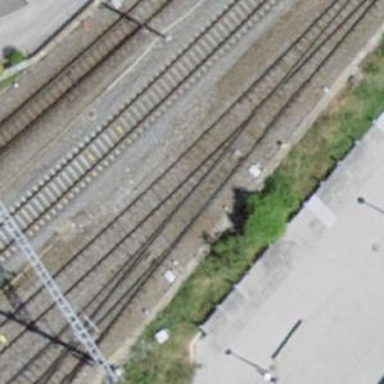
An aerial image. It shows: Railway switch.